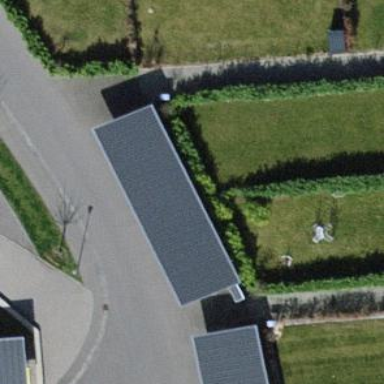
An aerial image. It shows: Carport building.